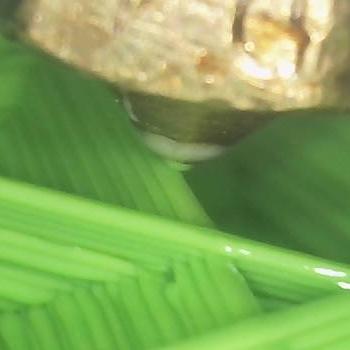
Flow rate: 105%